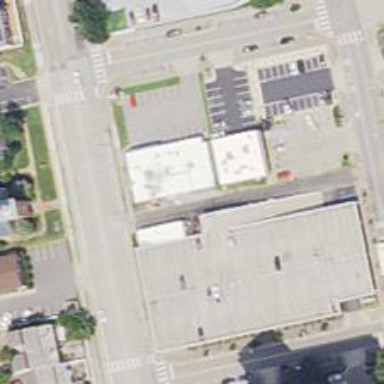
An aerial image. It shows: Commercial building with multi-storey parking lot.